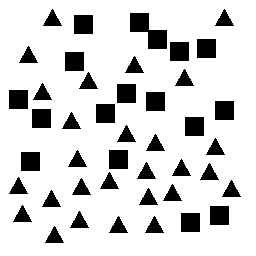
Squares: 17
Triangles: 27
Stars: 0
Total shapes: 44